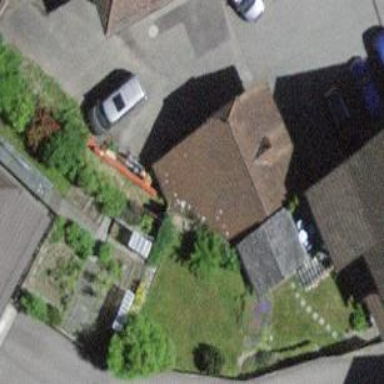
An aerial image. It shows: Garage.